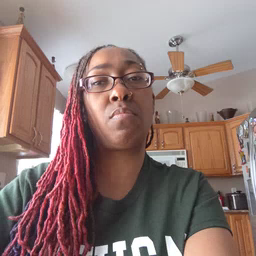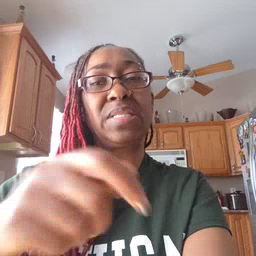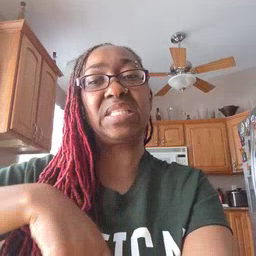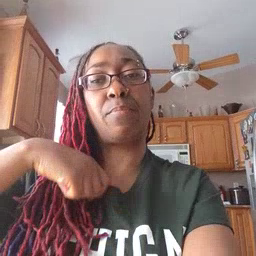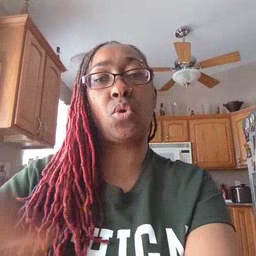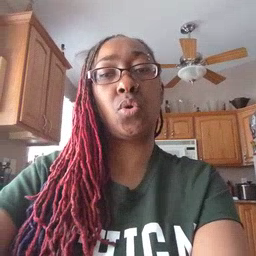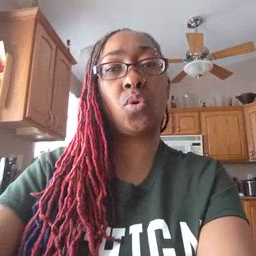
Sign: zipper